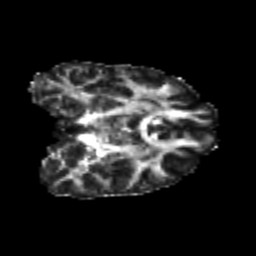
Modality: FA
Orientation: coronal
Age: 22
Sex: female
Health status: healthy
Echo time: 0.074 s